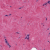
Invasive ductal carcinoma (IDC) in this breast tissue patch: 0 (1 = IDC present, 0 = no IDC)